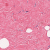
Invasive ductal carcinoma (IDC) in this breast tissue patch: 0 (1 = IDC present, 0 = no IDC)